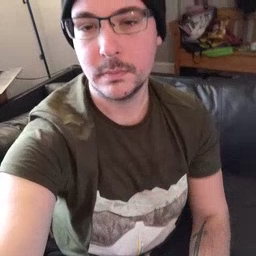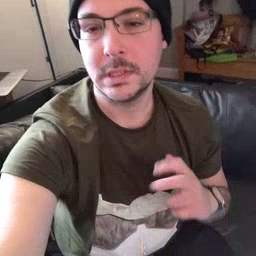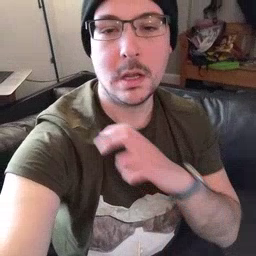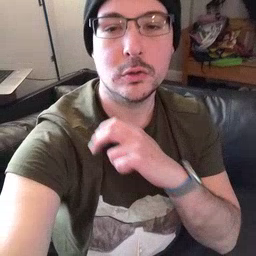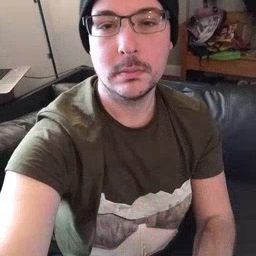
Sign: stairs